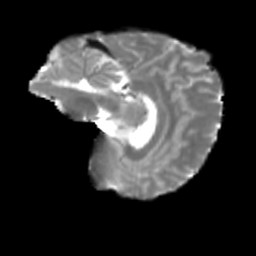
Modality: T2w
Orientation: sagittal
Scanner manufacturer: siemens
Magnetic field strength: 3 T
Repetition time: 4 s
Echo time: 0.0594 s